Field crop: maize
Growth stage: 2
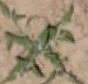
Species: atriplex